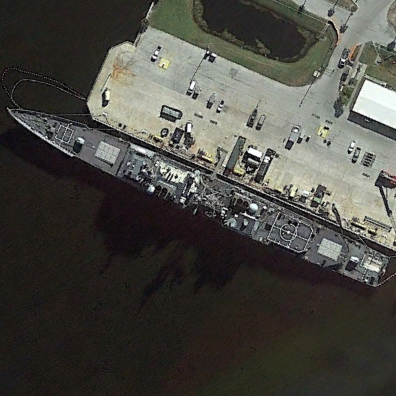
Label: Ticonderoga-class_cruiser